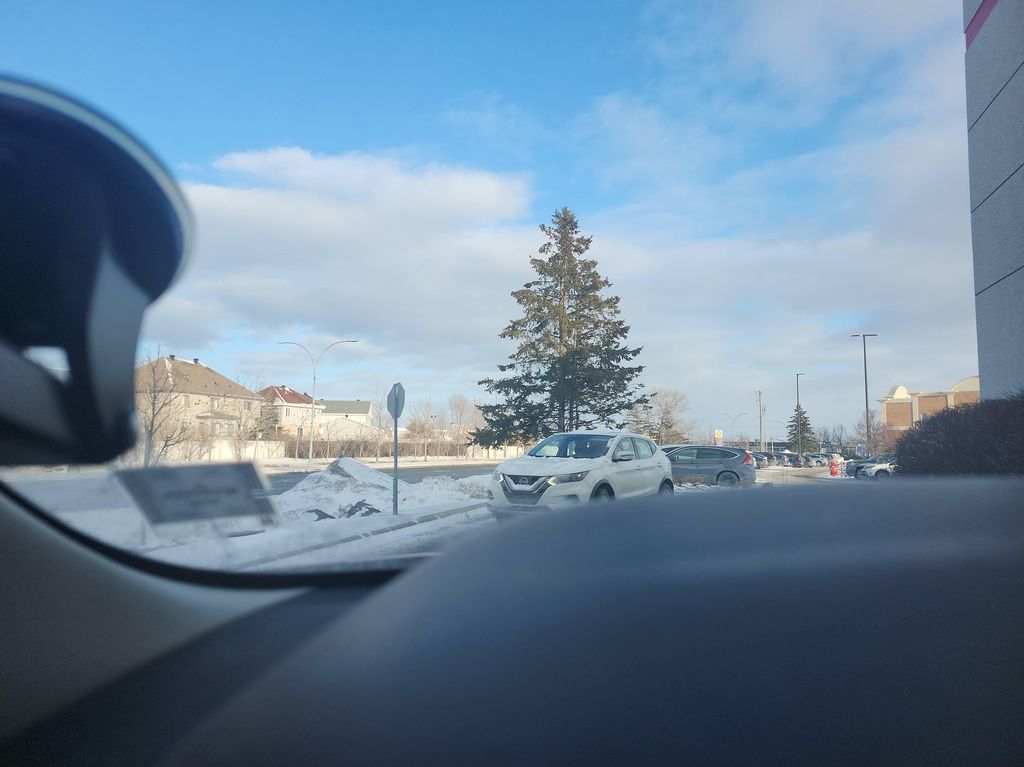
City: montreal